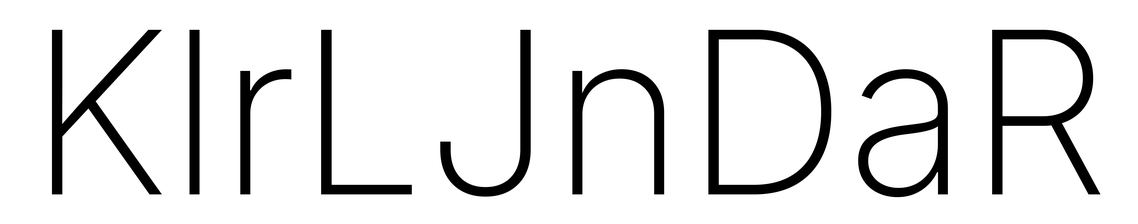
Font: Inter_ExtraLight